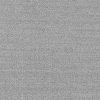
Atmospheric dust classification: dusty